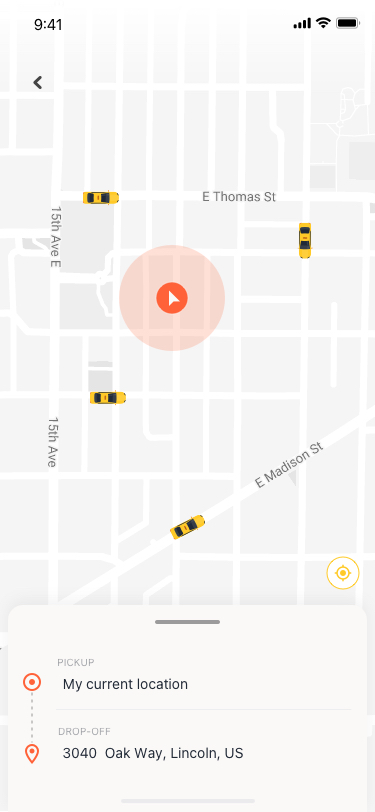
Text in this UI design:
PICKUP
My current location
DROP-OFF
3040  Oak Way, Lincoln, US